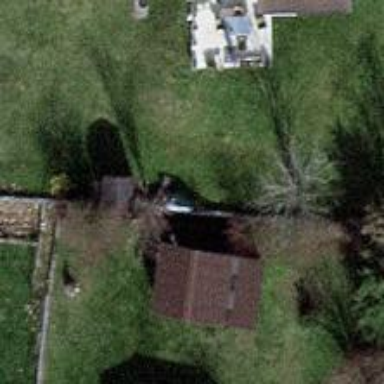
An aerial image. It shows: Evergreen needle-leaved tree.